Question: I've created my own undo system for the RichTextBox whereby whenever you do something an undo action is added to a stack, and when you press undo, this action is undone.
This behavior works perfectly with all controls I've implemented it for, except for RichTextBoxes. I have reduced the system down to its simplest elements, where whenever you press delete, it adds the current selected text and its index to a stack, and when you undo this, it puts the text back at this index.
Here is the code with the simplest elements stripped out (like the actual reading of the text file):
'''
// Struct I use to store undo data
public struct UndoSection
{
public string Undo;
public int Index;
public UndoSection(int index, string undo)
{
Index = index;
Undo = undo;
}
}
public partial class Form1 : Form
{
// Stack for holding Undo Data
Stack<UndoSection> UndoStack = new Stack<UndoSection>();
// If delete is pressed, add a new UndoSection, if ctrl+z is pressed, peform undo.
private void Form1_KeyDown(object sender, KeyEventArgs e)
{
if (e.Modifiers == Keys.None && e.KeyCode == Keys.Delete)
UndoStack.Push(new UndoSection(textBox1.SelectionStart, textBox1.SelectedText));
else if (e.Control && e.KeyCode == Keys.Z)
{
e.Handled = true;
UndoMenuItem_Click(textBox1, new EventArgs());
}
}
// Perform undo by setting selected text at stored index.
private void UndoMenuItem_Click(object sender, EventArgs e)
{
if (UndoStack.Count > 0)
{
// Save last selection for user
int LastStart = textBox1.SelectionStart;
int LastLength = textBox1.SelectionLength;
UndoSection Undo = UndoStack.Pop();
textBox1.Select(Undo.Index, 0);
textBox1.SelectedText = Undo.Undo;
textBox1.Select(LastStart, LastLength);
}
}
}
'''
However if you select just the
from one line, and more text below like this: , then press delete, and then undo, it seems to undo this
character twice.
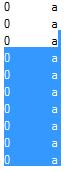
Answer: I think I've worked it out. When you highlight text like this:  you also include the
character at the end of the last line that I've pointed to. However when you press delete, the RTB doesn't actually delete this character. So when you are undoing the delete, you have to remove any trailing
characters, because they aren't actually being deleted.